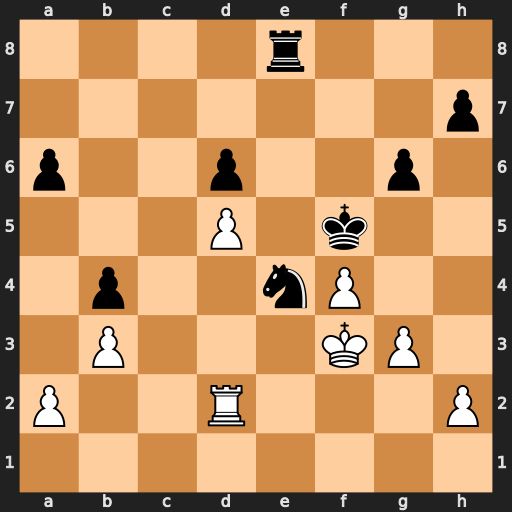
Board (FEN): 4r3/7p/p2p2p1/3P1k2/1p2nP2/1P3KP1/P2R3P/8
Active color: w
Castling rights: -
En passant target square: -
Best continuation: g4+ Kf6 Re2 Nd2+ Rxd2